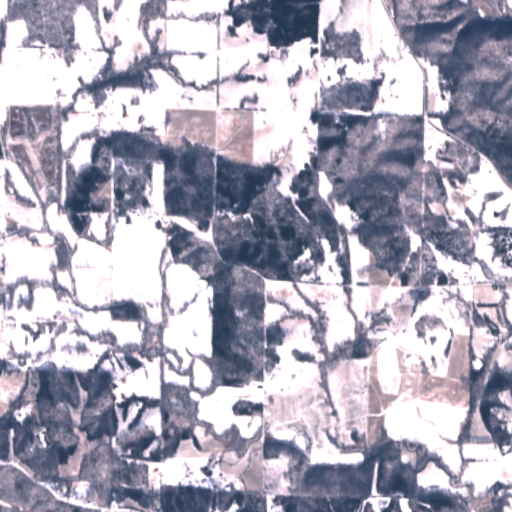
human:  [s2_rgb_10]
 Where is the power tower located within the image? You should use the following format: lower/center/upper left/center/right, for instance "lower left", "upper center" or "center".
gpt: The power tower is located in the lower left of the image.
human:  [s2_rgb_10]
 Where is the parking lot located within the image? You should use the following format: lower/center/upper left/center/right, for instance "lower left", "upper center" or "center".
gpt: There is no parking lot in the image.